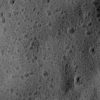
Atmospheric dust classification: not_dusty